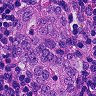
Metastatic tissue present: yes